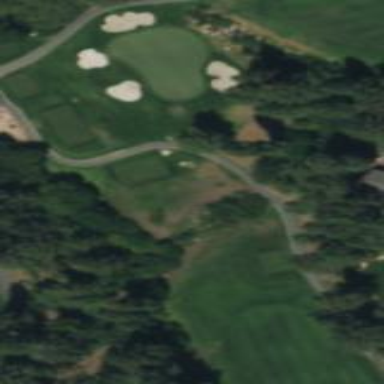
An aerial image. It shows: Rough grassy area used for golf.